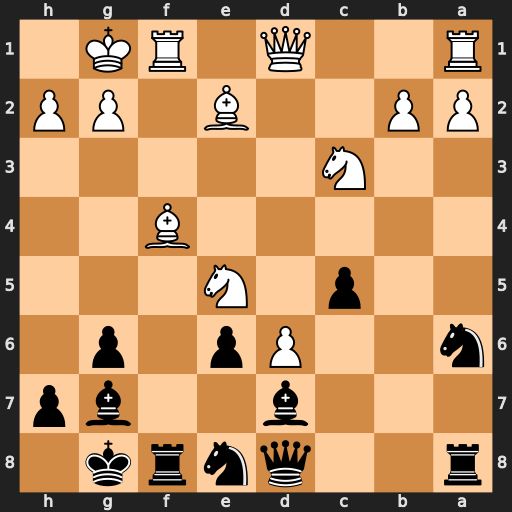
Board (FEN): r2qnrk1/3b2bp/n2Pp1p1/2p1N3/5B2/2N5/PP2B1PP/R2Q1RK1
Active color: b
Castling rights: -
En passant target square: -
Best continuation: Rxf4 Rxf4 Bxe5